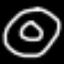
Label: donut